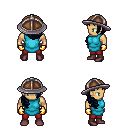
a pixel art fantasy rpg character, male body template, human, tanned skin, teal tunic, red pants, raven right-swept hairstyle, chain helm, gold gloves, maroon shoes, four views (front, back, left, right), 2x2 character sprite sheet, small pixel art, hard edges, no anti-aliasing